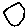
Label: hexagon